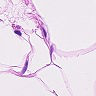
Metastatic tissue present: no